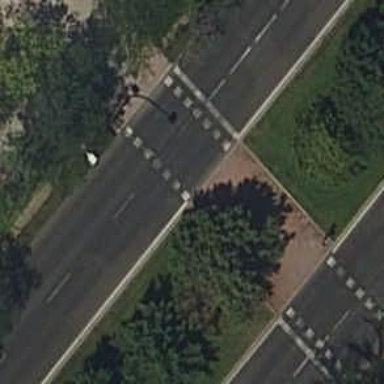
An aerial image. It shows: Zebra crossing with traffic signals.